Question:
I'm trying to change text on an element when another element is clicked. This works fine on Chrome, but in Firefox, the event forces the last word to break into the second line momentarily before settling within the first.
I have no idea why this happens. The code I use is:
> $('.arrow_box').html(getMessage();
where getMessage() just retrieves the text from an array.
Does anyone know why this might be happening?
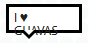
Answer: you can prevent this using CSS
'''
.arrow_box{
white-space: nowrap;
}
'''
see <URL> for more info on the 'white-space' property